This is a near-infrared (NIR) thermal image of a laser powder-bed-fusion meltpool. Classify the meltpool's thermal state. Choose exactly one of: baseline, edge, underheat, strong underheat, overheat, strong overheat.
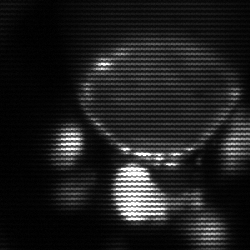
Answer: edge